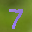
Label: 7